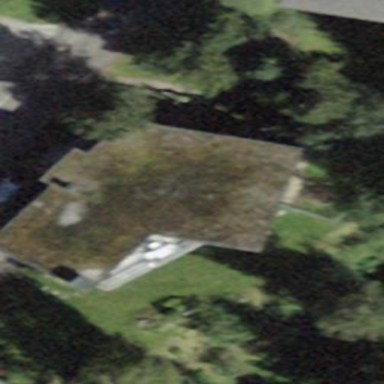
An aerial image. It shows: Flat-roofed building.